Question: My task is to create a Java char client/server application. I always have huge problems with GUI in java.
I'm currently struggling to create a simple chat log that will be able to display both colored text (specifically administrator users should appear red) and GUI elements (button to download a file that has been sent).
I have tried lots of things including HTML, but everything has a flaw.
For the messages, my latest solution are <URL>. It's the best solution so far, but it's still really bad.
1. JPanels are trying to fit in centre both vertically and horizontally. If there's only one message, it's in the middle of the log.
2. Text in JPanels cannot be highlighted - so it cannot be copied out.

Is there any XXXPanel that has been designed for purpose of displaying formated text? The panel with HTML did not accept either CSS or '<font>' tag attributes - so I doubt it had the capability of being colored.
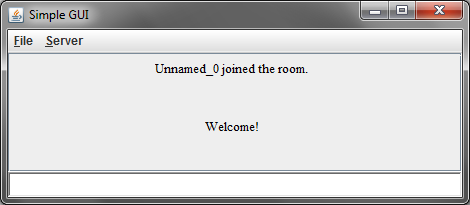
Answer: Use a 'JTextPane' in a 'JScrollPane' with HTML formatting/coloring. It works perfectly (especially for something simple like this), unless you configure it wrong (such as not displaying HTML).